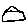
Label: house